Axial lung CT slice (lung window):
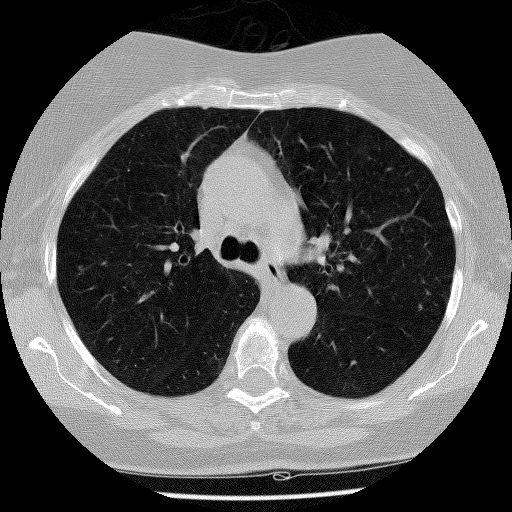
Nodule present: no